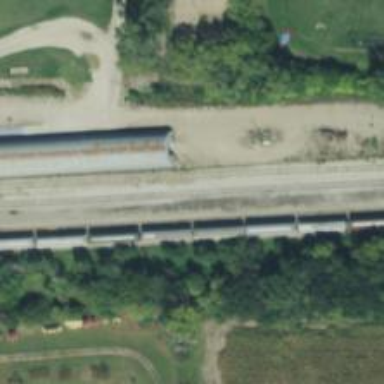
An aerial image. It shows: Railway track.